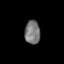
Tissue: prostate
Cell type: Endothelial cells
Senescence score: 0.7132
Nuclear area (px): 359
Mean DAPI intensity: 119.123